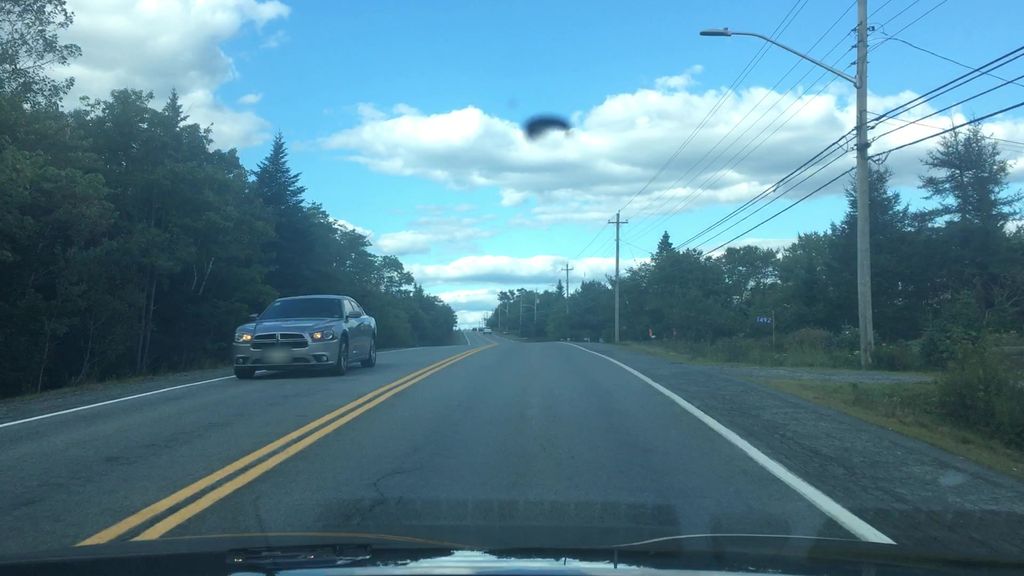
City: halifax